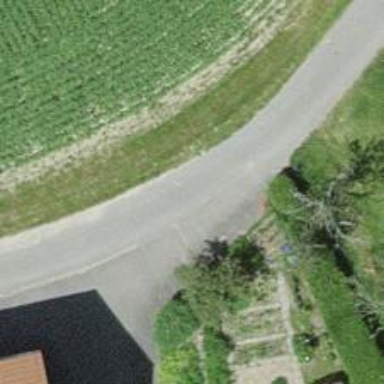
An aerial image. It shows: Driveway leading to service road.